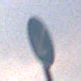
Verkehrszeichen: VorgeschriebeneVorbeifahrtLinks
Umgebung: Outdoor, Nature
Tageszeit: SunriseSunset
Wetter: Overcast
Licht: Natural
Jahreszeit: NotSpecified
Kontrast: LowContrast